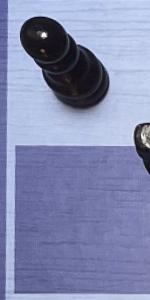
Label: Empty